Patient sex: F
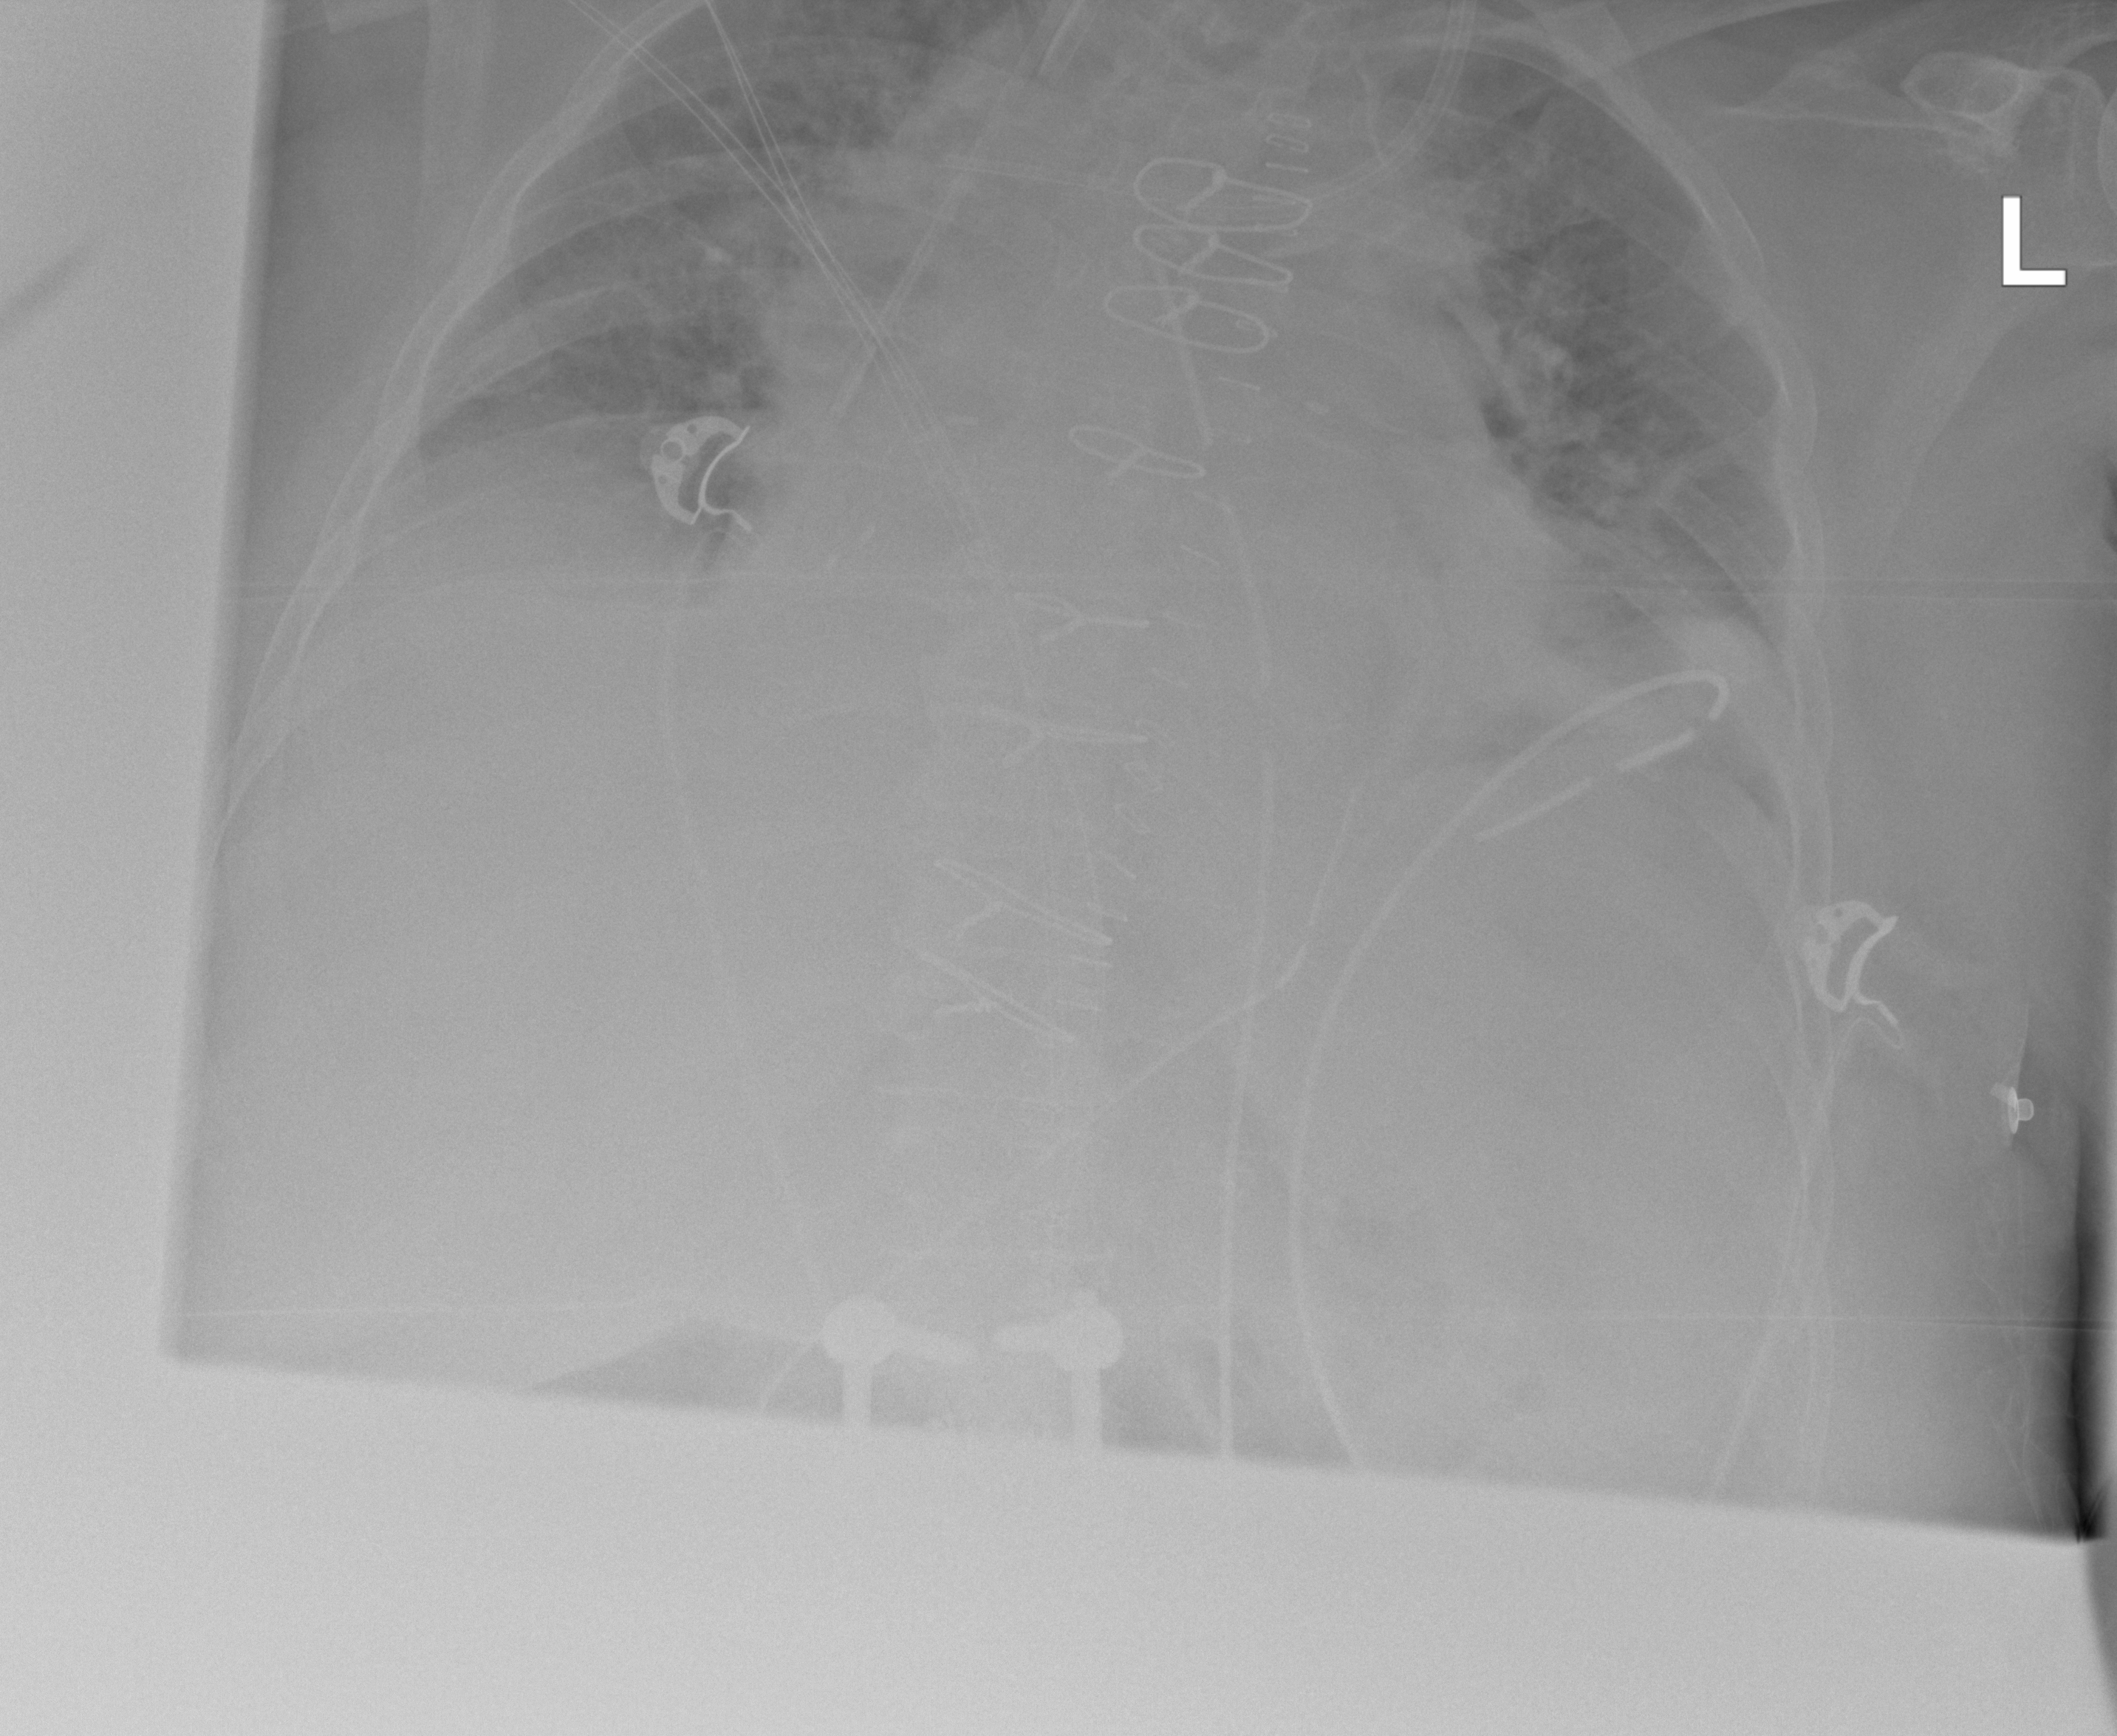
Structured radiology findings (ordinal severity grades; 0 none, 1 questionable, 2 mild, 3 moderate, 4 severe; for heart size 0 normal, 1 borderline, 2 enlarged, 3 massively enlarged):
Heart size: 2
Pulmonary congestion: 2
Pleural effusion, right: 1
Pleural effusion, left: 0
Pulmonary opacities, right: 2
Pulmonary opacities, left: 2
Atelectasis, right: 2
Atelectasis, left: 2